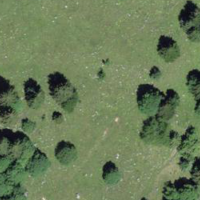
EUNIS habitat code: 23
Species observed at this site:
Ficaria verna